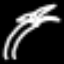
Label: palm tree